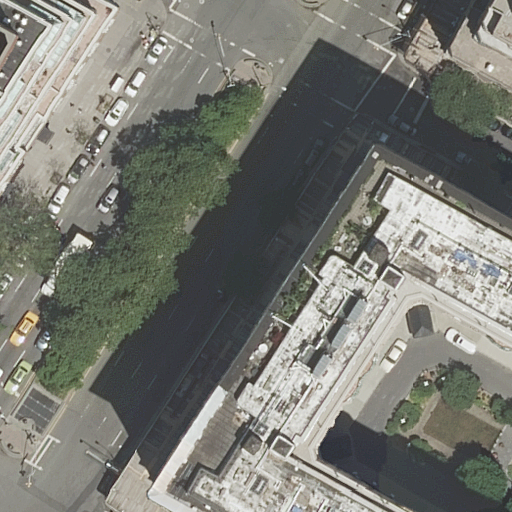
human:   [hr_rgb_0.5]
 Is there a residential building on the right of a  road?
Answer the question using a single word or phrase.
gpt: yes

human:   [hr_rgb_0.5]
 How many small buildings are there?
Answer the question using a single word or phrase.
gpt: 0

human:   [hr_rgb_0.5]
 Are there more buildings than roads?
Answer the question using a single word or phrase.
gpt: no

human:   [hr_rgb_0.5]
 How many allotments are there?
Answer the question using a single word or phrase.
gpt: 0

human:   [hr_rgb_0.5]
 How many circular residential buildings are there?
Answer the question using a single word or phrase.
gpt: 0

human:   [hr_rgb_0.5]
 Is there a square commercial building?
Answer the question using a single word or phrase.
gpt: no

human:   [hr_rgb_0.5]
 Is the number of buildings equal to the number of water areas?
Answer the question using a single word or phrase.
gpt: no

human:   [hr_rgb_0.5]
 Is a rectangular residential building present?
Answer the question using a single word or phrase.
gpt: yes

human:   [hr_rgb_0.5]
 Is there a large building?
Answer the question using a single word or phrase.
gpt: yes

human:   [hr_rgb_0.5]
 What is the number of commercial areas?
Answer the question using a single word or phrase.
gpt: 0

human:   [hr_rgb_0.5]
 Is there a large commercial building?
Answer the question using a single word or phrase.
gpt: no

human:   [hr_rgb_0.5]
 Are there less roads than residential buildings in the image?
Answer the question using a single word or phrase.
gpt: no

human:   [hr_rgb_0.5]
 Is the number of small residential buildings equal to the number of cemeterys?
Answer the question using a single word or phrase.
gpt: yes

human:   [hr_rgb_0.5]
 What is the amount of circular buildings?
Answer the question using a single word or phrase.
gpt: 0

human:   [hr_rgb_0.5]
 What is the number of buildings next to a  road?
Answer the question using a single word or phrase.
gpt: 3

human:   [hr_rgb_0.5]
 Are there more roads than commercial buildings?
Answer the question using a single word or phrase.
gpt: yes

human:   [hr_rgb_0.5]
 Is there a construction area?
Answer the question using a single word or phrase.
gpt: no

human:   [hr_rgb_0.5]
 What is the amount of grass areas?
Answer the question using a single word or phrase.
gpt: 0

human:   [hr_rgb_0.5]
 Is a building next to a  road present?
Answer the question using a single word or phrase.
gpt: yes

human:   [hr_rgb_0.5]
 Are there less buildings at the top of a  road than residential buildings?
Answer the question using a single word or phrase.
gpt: yes

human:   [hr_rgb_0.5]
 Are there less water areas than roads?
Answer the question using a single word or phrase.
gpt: yes

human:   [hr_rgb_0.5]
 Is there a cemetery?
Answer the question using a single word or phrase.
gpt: no

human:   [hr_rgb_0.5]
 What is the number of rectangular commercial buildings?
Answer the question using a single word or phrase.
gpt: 0

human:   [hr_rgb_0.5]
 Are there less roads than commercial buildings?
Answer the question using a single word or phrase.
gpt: no

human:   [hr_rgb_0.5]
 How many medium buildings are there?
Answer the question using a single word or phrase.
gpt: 0

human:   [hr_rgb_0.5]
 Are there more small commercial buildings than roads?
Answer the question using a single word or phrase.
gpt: no

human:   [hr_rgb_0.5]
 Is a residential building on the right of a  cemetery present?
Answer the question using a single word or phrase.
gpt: no

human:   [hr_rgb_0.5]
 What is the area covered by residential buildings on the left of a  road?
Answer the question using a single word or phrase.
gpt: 2436m2

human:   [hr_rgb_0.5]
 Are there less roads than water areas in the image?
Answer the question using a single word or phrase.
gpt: no

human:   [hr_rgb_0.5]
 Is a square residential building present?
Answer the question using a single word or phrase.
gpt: no

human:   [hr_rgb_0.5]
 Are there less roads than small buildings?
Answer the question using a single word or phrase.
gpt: no

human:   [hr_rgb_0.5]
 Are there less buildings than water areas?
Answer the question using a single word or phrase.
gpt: no

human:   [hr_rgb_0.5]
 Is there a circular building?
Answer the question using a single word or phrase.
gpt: no

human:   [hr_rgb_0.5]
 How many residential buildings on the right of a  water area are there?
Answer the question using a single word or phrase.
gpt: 0

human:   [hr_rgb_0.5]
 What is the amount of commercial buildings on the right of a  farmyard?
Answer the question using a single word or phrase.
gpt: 0

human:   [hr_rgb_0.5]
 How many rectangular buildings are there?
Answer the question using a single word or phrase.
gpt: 1